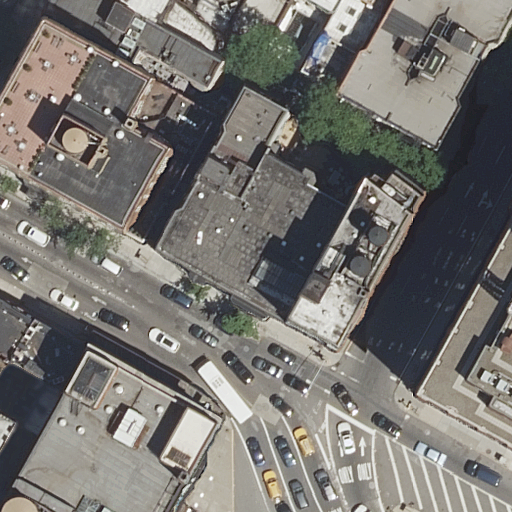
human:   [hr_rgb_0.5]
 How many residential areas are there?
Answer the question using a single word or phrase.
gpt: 0

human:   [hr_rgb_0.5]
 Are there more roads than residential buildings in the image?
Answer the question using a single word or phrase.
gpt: no

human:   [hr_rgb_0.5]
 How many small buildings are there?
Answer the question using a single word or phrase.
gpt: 3

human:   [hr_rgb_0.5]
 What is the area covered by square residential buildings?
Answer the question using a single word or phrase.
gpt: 0m2

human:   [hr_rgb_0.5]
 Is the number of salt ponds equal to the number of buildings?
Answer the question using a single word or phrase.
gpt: no

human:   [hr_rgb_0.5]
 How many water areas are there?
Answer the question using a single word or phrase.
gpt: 0

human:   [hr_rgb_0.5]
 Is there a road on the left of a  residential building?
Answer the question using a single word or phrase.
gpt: yes

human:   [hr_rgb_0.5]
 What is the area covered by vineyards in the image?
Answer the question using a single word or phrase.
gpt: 0m2

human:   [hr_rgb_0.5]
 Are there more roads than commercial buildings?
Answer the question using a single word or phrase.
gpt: yes

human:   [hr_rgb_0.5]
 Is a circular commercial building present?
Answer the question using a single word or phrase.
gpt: no

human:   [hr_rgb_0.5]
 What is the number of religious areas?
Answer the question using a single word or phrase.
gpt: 0

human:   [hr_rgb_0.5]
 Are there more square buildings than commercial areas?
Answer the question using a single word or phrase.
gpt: no

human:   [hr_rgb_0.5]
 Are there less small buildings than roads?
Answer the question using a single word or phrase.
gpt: yes

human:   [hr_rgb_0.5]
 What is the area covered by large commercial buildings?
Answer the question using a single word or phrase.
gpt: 0m2

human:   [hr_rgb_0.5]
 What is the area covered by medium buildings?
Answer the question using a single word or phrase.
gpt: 1783m2

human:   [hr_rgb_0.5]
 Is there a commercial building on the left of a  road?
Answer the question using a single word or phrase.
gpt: no

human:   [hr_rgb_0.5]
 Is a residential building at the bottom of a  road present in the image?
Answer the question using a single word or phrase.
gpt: yes

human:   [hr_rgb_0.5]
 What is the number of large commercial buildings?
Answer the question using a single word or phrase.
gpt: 0

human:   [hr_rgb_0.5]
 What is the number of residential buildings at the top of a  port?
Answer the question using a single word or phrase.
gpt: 0

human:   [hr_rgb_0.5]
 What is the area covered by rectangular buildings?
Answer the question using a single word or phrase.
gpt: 1143m2

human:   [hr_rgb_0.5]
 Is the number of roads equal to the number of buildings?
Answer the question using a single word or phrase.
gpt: no

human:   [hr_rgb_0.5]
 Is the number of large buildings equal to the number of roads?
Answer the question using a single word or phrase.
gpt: no

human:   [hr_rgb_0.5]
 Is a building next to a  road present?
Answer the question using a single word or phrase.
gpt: yes

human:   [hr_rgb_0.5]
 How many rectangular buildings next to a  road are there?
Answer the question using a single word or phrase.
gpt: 9

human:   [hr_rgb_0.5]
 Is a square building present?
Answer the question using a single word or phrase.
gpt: no

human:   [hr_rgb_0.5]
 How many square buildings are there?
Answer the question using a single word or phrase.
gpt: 0

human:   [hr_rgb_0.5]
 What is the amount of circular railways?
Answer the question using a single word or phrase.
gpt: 0

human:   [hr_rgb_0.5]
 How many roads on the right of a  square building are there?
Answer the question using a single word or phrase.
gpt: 0

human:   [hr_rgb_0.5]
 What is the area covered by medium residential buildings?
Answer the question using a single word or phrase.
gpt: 1783m2

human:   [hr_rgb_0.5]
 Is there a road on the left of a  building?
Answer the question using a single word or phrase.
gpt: yes

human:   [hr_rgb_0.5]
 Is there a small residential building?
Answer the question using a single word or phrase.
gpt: yes

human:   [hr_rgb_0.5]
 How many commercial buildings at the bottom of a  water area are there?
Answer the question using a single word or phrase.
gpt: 0

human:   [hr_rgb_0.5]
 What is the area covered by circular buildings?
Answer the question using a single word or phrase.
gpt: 0m2

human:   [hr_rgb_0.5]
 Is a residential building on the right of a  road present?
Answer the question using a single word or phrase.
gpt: yes

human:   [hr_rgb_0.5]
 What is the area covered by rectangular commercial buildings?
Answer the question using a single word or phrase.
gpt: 0m2

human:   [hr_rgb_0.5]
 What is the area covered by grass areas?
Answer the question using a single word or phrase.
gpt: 0m2